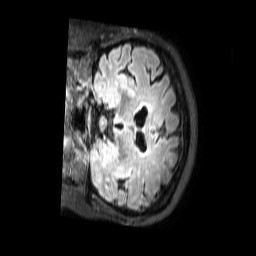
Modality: FLAIR
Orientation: coronal
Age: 58
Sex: female
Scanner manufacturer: philips
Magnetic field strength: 3 T
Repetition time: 4.8 s
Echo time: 0.275 s